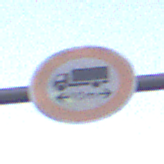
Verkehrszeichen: TatsaechlicheLaenge
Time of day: SunriseSunset
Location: Outdoor (RoadRail)
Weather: PartlyCloudy
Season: NotSpecified
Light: Natural